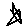
Label: star